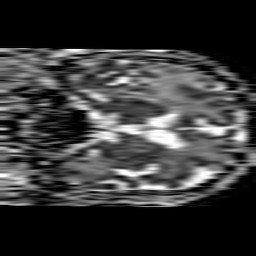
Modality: ADC
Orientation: coronal
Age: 72
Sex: male
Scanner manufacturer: philips
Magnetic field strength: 1.5 T
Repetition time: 3.713 s
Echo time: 0.09555 s